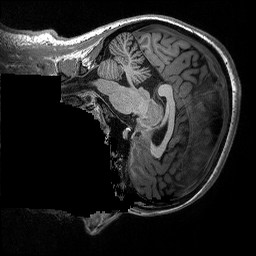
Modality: T1w
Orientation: sagittal
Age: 33
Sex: female
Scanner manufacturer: siemens
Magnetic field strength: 3 T
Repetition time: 2.3 s
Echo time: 0.00298 s